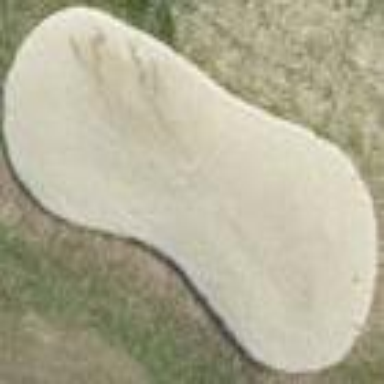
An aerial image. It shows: Golf bunker filled with sandy terrain.